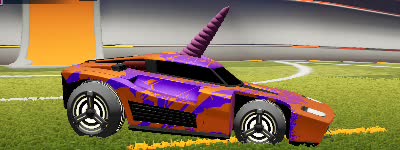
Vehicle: breakout